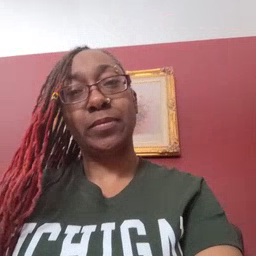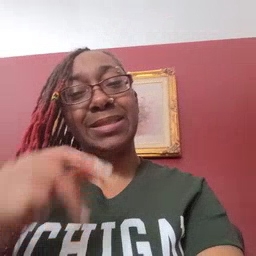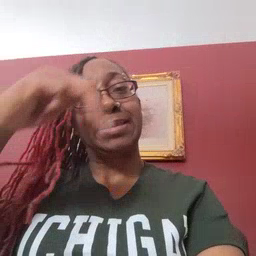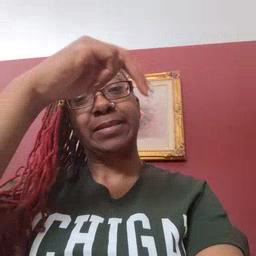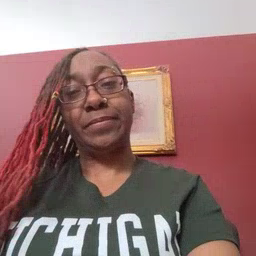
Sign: stairs